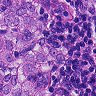
Metastatic tissue present: yes